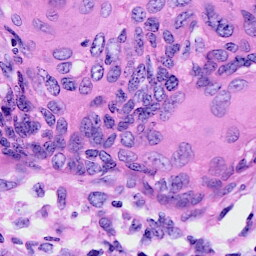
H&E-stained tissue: Cervix